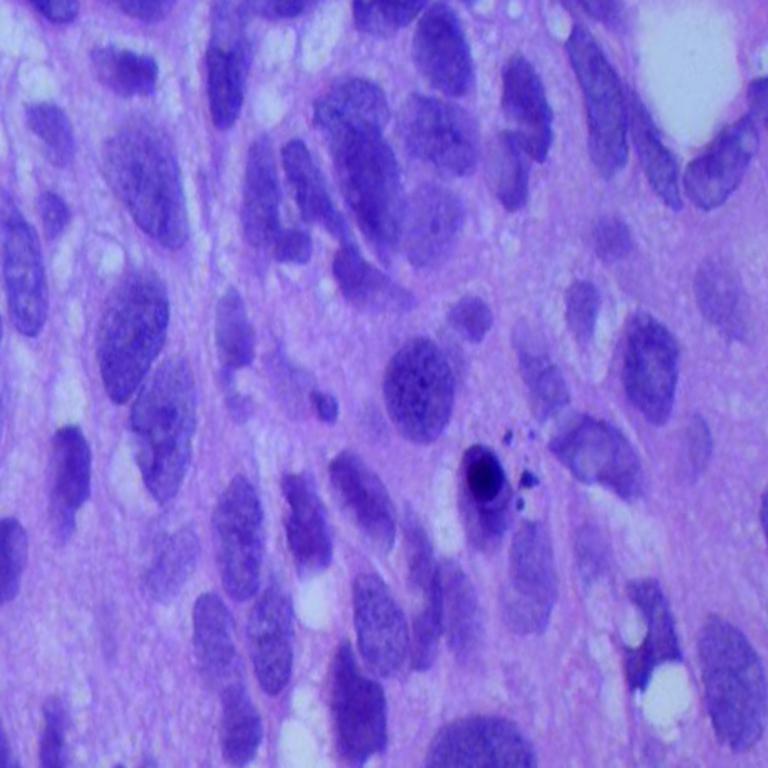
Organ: lung
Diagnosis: squamous carcinomas